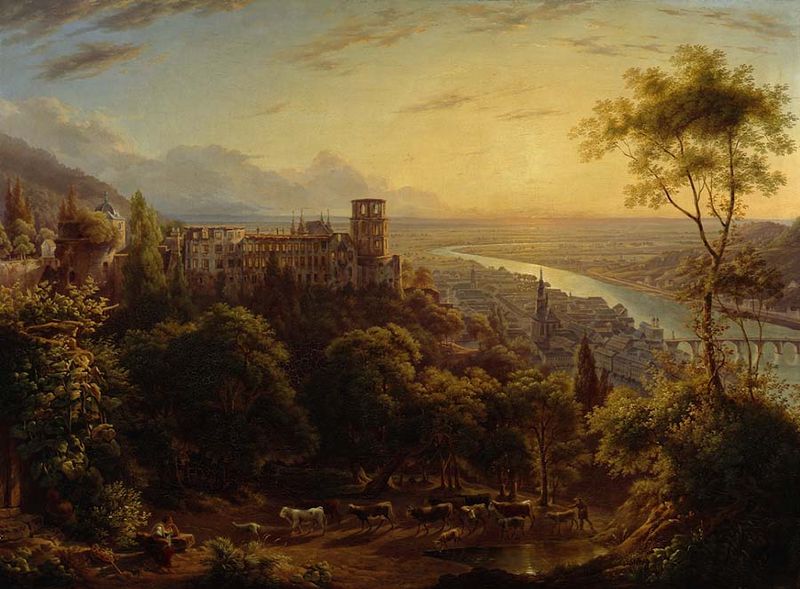
Titel: Heidelberg bei Sonnenuntergang
Künstler: Carl Ludwig Frommel
Standort: Karlsruhe
Institution: Staatliche Kunsthalle Karlsruhe
Schlagwörter: baum, berg, blau, blätter, dunkel, gemälde, himmel, laub, mann, meer, schatten, wasser, wolken, bäume, fluss, gelb, grün, kirchturm, landschaft, menschen, see, sitzen, stadt, teich, ufer, äste, abend, braun, fenster, frau, grau, hell, hintergrund, licht, männer, orange, paris, schwarz, säulen, weiss, zeichnung, ausblick, blick, gebäude, haus, hund, hunde, rasen, schloss, tier, tiere, weg, wiese, wolke, malerei, alte, architektur, mensch, öl, ast, bach, dämmerung, ebene, ferne, horizont, häuser, hügel, kühe, morgen, natur, pappel, sonnenaufgang, spiegelung, stamm, strauch, vieh, weide, weite, brücke, busch, büsche, einsam, flach, gebüsch, gewässer, kirche, sonne, sträucher, land, gold, klassizismus, paar, person, pflanzen, gotik, rosa, tal, wald, anhöhe, arbeit, turm, garten, deutschland, aussicht, küste, orang, pfütze, sommer, ruhe, bogen, fassade, italien, naturalismus, ort, berge, berghang, fels, fläche, hang, sonnenlicht, dorf, dächer, mauer, abendsonne, dunst, sonnenuntergang, herde, kuh, landschaftsmalerei, rind, rast, treiben, beleuchtung, figuren, kuppel, stille, fliessen, romantik, strom, ölgemälde, turner, untergang, glanz, glänzend, aufgang, stimmung, abendrot, abendstimmung, bauer, kirchen, panorama, senke, ruine, rinder, burg, kloster, türme, palast, idyll, festung, flusslandschaft, wälder, lichtung, abendhimmel, ruinen, entwurf, idealismus, ölmalerei, kathedrale, gemäuer, himme, sicht, gotisch, hel, romantisch, tümpel, lanschaft, mittelalter, morgenrot, florenz, heidelberg, tränke, lichtquelle, himel, tempel, leuchtend, abtei, mild, golden, arkadien, kitsch, westen, lämmer, schafe, ochsen, klassik, hirte, hirten, schäfer, wanderung, bauten, flussbiegung, zerfall, kalb, rekonstruktion, klassizistisch, ziegen, herd, heimkehr, burgruine, rhein, kuhherde, utopie, kirchenbau, brug, trum, grüm, naturbild, kuhhirte, hirt, hüter, bäme, schloßruine, burgg, flu, blechen, landshcaft, neckar, emtwurf, stradt, flusss, gebude, himmel baum, 18. jahrhundert, hühe, 1820, whimmel, h#user, heidelberger schlos, ottheinrichsbau, dehio, feösen, heiliggeistkirche, königstuhl, alte brücke, denkender, verdute, landschaftsansicht, fantasiearchitektur, toskanan, schickel, anemd, neckartal, wegteich, sonnennaufgang, sonnenntergang, baden-würtemberg